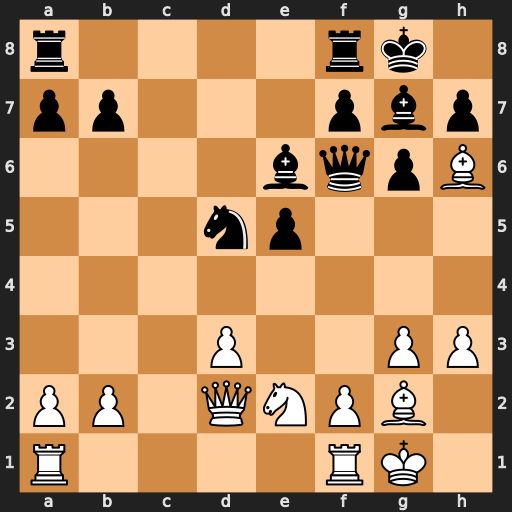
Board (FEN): r4rk1/pp3pbp/4bqpB/3np3/8/3P2PP/PP1QNPB1/R4RK1
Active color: w
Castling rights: -
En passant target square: -
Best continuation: Bg5 Qxg5 Qxg5